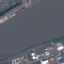
Land use / land cover class: River